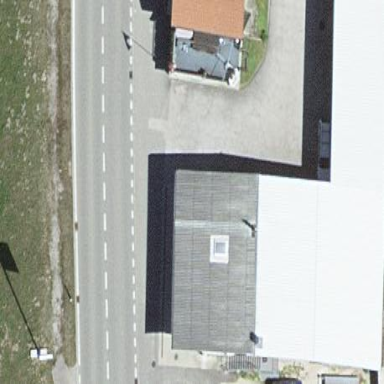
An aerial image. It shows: Building that houses car repair shop.